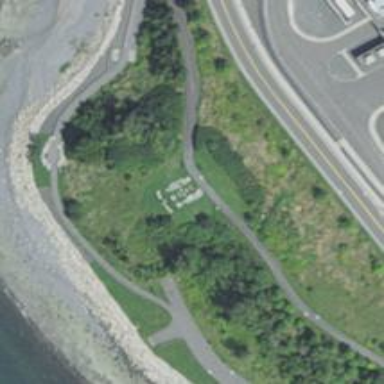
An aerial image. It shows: Sculpture memorial with historic significance.